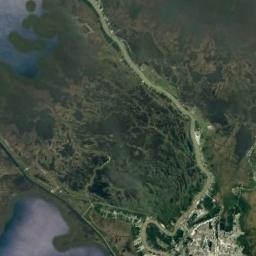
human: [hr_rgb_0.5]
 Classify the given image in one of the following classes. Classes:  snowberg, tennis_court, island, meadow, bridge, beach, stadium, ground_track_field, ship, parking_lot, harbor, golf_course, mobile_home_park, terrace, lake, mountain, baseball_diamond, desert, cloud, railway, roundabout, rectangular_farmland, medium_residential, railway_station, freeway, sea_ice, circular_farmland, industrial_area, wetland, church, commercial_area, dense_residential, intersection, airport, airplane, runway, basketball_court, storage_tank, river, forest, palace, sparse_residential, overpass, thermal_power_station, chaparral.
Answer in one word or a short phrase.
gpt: wetland